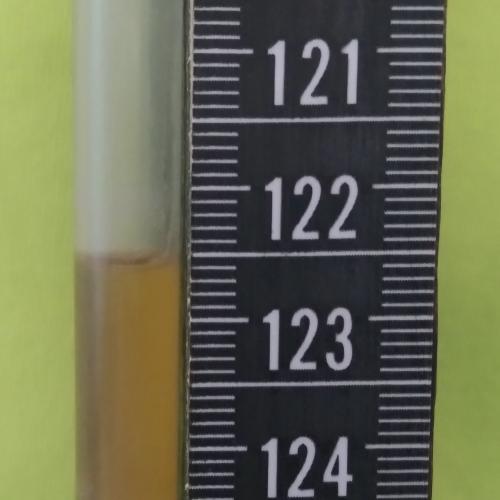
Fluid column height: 122.5 cm